Question: My team wants to upgrade from WCF to Web API. We have a working asp.net web form application, that we have imported to VS2012 from VS2010. So far so good.
But now as I try to make a separate Web API project, I see that there is no Web API template available. . I followed this way and everything falls in perfectly. I have the working API with a sample controller that I can invoke by making calls from the browser.
The only downside to this is that, this particular method brings in its own baggage. The MVC 4 project I created has JQUERY and other libraries included, plus some other folders that I probably don't need. What I want is the Web API structure only - and not the extra baggage.
I tried finding a template using online search but the package I found does not work properly and as very poor rating.
I hope I have illustrated my problem properly. I am looking forward for some feedback now :) Thanks.
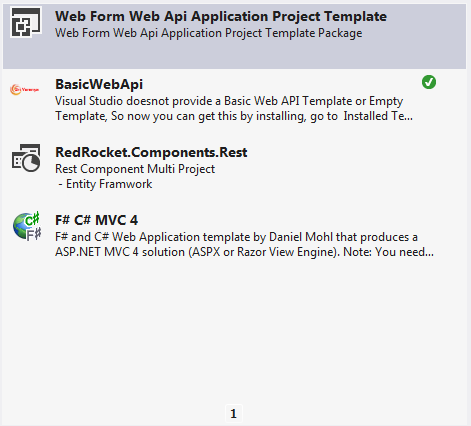
Answer: 1. Right-click on the ASP.NET Web Forms project.
2. Add -> Add Scaffolded Item... or New Scaffolded Item...
3. Under Installed/Common/MVC/Web API choose the scaffold type you wish to use.
4. Follow the instructions for the scaffold template. For example, when you choose "Web API 2 Controller with read/write actions" or "Web API 2 Controller - Empty", you are prompted for a controller name
5. You will then need to move the recently created controller into the recently created Controllers folder.
From what I can see, Visual Studio does the following:
- - - - - - - - - - - - - -
Subsequently, I recommend following the same steps, starting with right-clicking on the Controllers folder instead of the project. This will put the new controller in the Controllers folder instead of at the root level.
> Visual Studio has added the full set of dependencies for ASP.NET Web API 2 to project 'RowersCode.Web'.
> The Global.asax.cs file in the project may require additional changes to enable ASP.NET Web API.
>
1. Add the following namespace references:
- -
>
1. If the code does not already define an Application_Start method, add the following method:
> protected void Application_Start()
> '''
{
'''
> '''
}
'''
>
1. Add the following lines to the beginning of the Application_Start method:
> '''
GlobalConfiguration.Configure(WebApiConfig2.Register);
'''